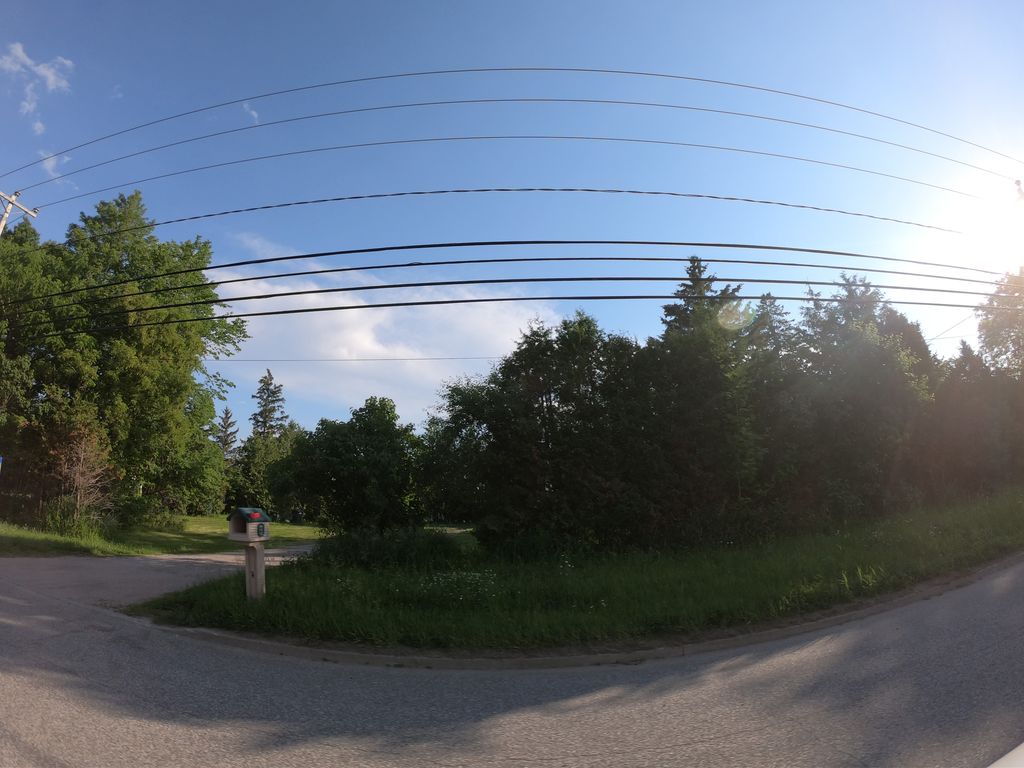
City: ottawa-gatineau